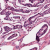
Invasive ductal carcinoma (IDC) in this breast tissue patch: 1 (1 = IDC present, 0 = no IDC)